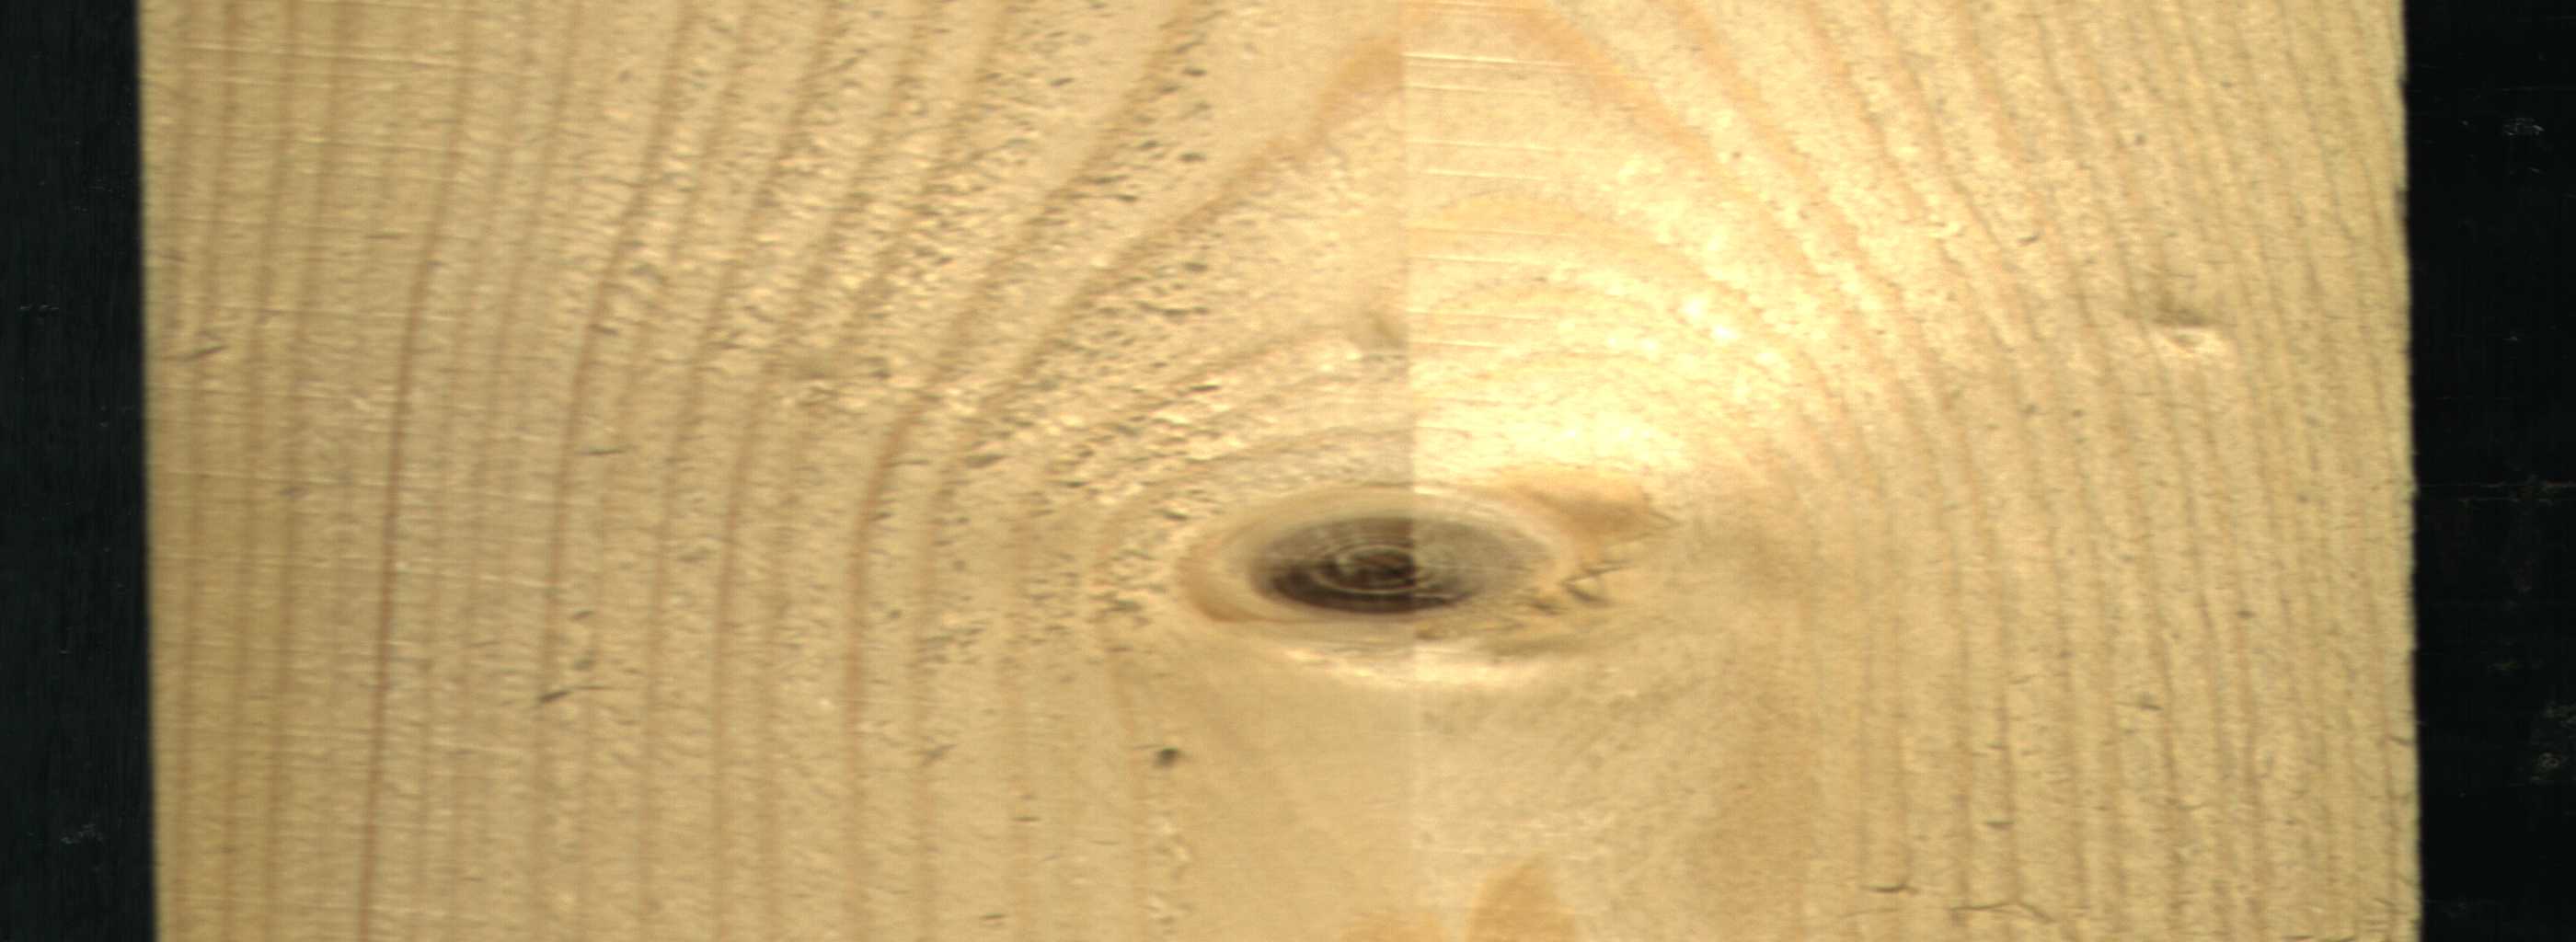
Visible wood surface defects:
Live_Knot